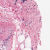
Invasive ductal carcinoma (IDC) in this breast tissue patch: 0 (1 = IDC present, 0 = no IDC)